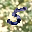
Label: 5